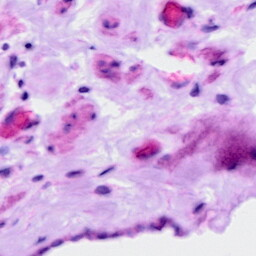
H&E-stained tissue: Ovarian